Field crop: maize
Growth stage: 2
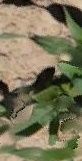
Species: maize